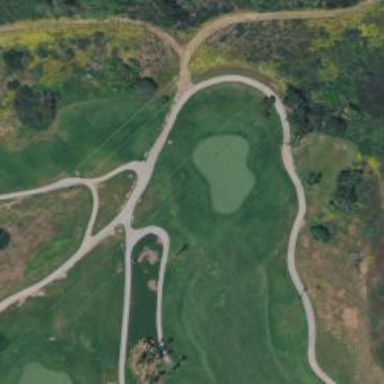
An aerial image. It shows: Golf hole.